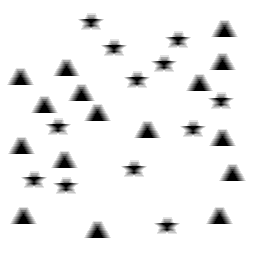
Squares: 0
Triangles: 16
Stars: 12
Total shapes: 28